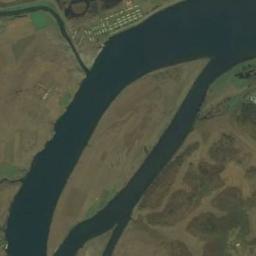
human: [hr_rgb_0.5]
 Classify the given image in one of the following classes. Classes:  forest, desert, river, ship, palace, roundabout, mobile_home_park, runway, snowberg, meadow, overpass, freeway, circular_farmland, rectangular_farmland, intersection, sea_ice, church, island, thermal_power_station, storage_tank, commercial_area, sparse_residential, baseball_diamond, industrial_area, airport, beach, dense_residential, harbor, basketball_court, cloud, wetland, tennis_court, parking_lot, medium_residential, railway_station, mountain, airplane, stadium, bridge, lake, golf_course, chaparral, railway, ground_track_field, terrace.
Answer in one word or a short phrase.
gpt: river